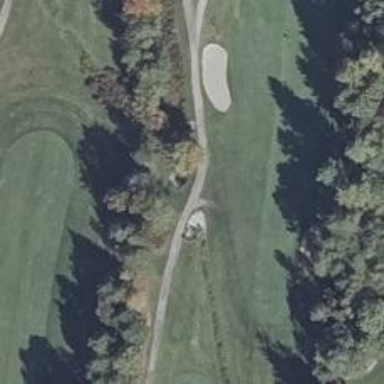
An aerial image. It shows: Path bridge over golf cartpath.